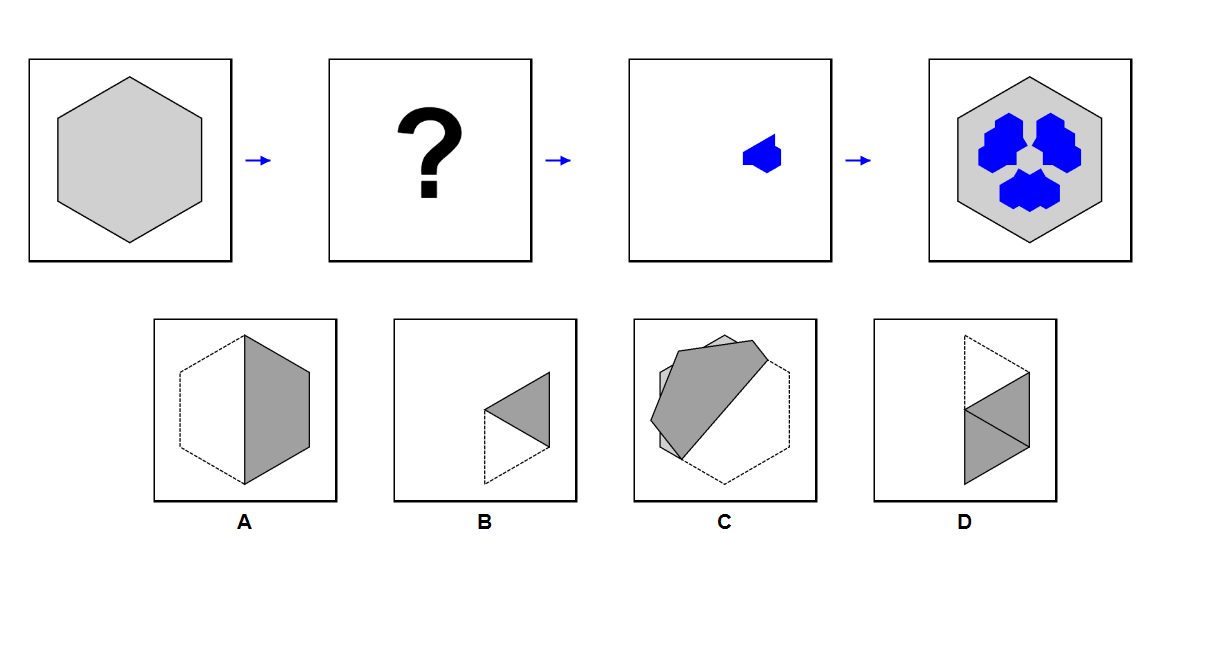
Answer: C